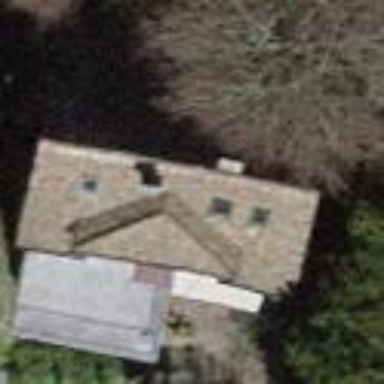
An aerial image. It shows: Building with tile roof.